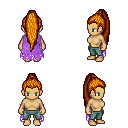
a pixel art fantasy rpg character, female body template, human, tanned skin, maroon tattered cape, teal pants, dark blonde extra-long topknot hairstyle, four views (front, back, left, right), 2x2 character sprite sheet, small pixel art, hard edges, no anti-aliasing